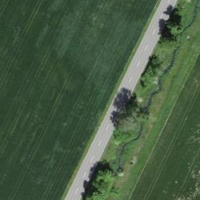
EUNIS habitat code: 52
Species observed at this site:
Pseudochorthippus parallelus
Chorthippus brunneus